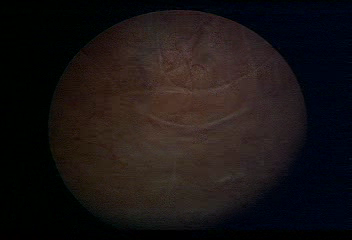
Modality: WLC
Class: Normal mucosa
Bladder cancer association: No